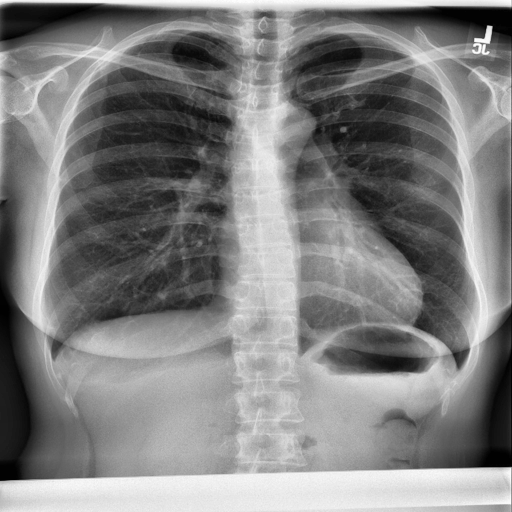
Finding: NORMAL